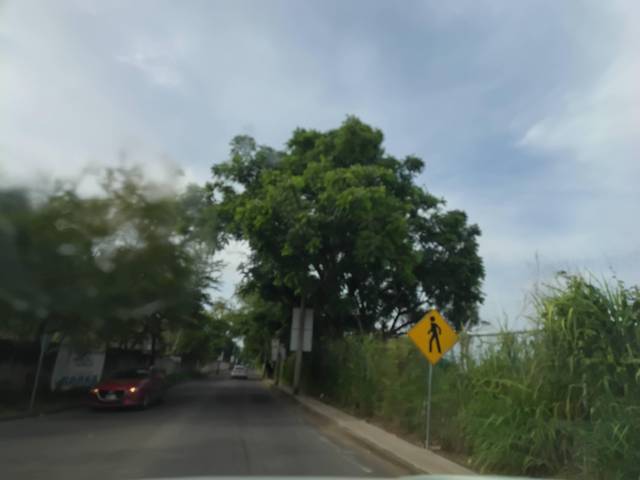
Region: Mexico
Coordinates: 19.151, -96.211